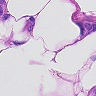
Metastatic tissue present: yes